Contrast-enhanced CT slice 50 of 71
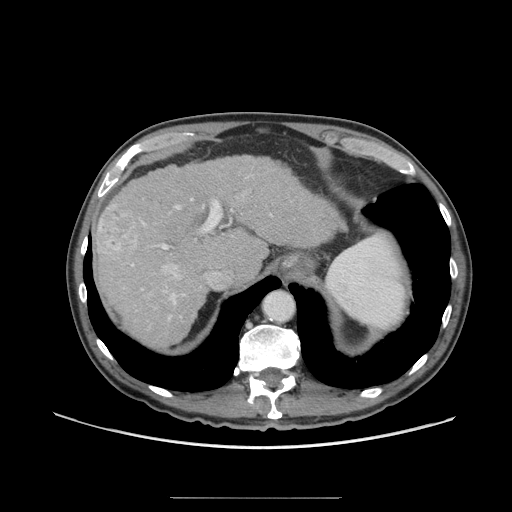
Segmented voxel counts for this case:
Liver: 749441 voxels
Tumor mass: 23601 voxels
Portal vein: 8376 voxels
Abdominal aorta: 18349 voxels